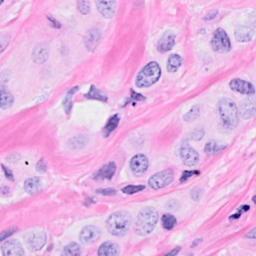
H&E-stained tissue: Breast